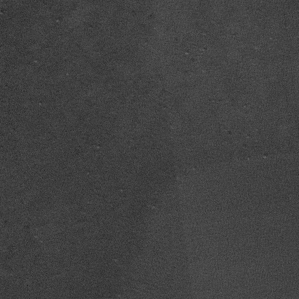
Label: frost